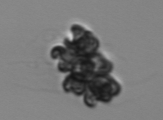
Label: Corymbellus